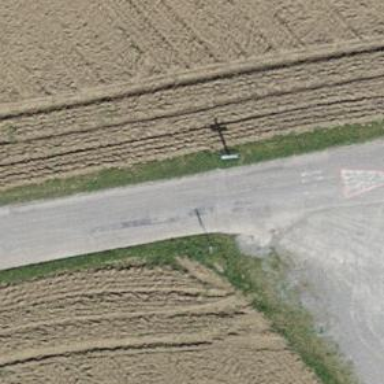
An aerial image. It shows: Historic wayside cross.